Question: I shall start with the structure of my tables. I have a Contacts table that is linked with a Tutors table using a hasOne relationship. The Tutors table is linked with a Disciplines table using HABTM relationship with Disciplines_Tutors as the join table. Now, I have both the Contacts and Tutors attributes all in one unified contact form. Same goes for the Disciplines table attribute. What happens is that I am able to save contacts and tutors into their respective tables but I am not able to save into the Disciplines_Tutors join table.
Below is the tables structure for easier understanding:

This problem is not present if saving from the Tutors add form. It saves perfectly.
Contacts table has: id, its own attributes
Tutors table has: id, its own attributes, contact_id
Disciplines table has: id, discipline
Disciplines_Tutors table has: id, discipline_id, tutor_id
In the unified contact form, I am able to view the disciplines available and can make selections. But when saving, it does not save to the join table.
Tutor Model:
'''
public $hasAndBelongsToMany = array(
'Discipline' => array(
'className' => 'Discipline',
'joinTable' => 'disciplines_tutors',
'foreignKey' => 'tutor_id',
'associationForeignKey' => 'discipline_id',
'unique' => 'keepExisting',
'conditions' => '',
'fields' => '',
'order' => '',
'limit' => '',
'offset' => '',
'finderQuery' => '',
'deleteQuery' => '',
'insertQuery' => ''
)
);
'''
Discipline Model:
'''
public $hasAndBelongsToMany = array(
'Tutor' => array(
'className' => 'Tutor',
'joinTable' => 'disciplines_tutors',
'foreignKey' => 'discipline_id',
'associationForeignKey' => 'tutor_id',
'unique' => 'keepExisting',
'conditions' => '',
'fields' => '',
'order' => '',
'limit' => '',
'offset' => '',
'finderQuery' => '',
'deleteQuery' => '',
'insertQuery' => ''
)
);
'''
DisciplinesTutor Model:
'''
public $belongsTo = array(
'Tutor' => array(
'className' => 'Tutor',
'foreignKey' => 'tutor_id',
'conditions' => '',
'fields' => '',
'order' => ''
),
'Discipline' => array(
'className' => 'Discipline',
'foreignKey' => 'discipline_id',
'conditions' => '',
'fields' => '',
'order' => ''
)
);
'''
The ContactsController has:
'''
$disciplines = $this->Contact->Tutor->Discipline->find('list');
'''
in the public function add section. Thus, making the retrieval of the selection list possible.
The Tutors, Disciplines, DisciplinesTutors controllers are all utilising the saveAll method.
In the add form for the unified Contact form. It has:
'''
echo $this->Form->input('Tutor.Discipline',array('type'=>'select','multiple'=>true));
'''
which allows me to retrieve the list of disciplines to choose from.
I am not sure what other information is needed. Feel free to ask and I will add them to this question.
Also, please be easy on me as I am quite new to CakePHP.
Thank you!
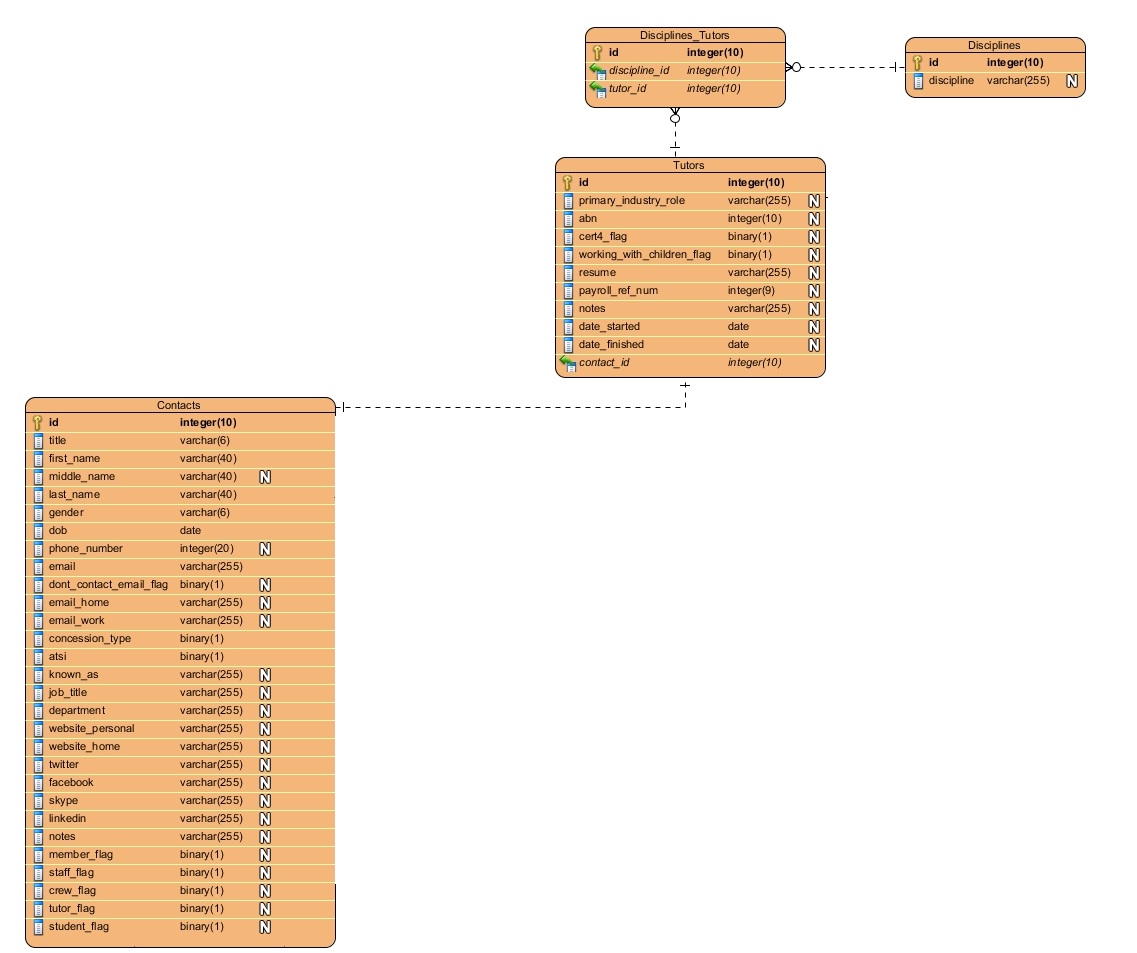
Answer: You should use ''deep' => true' option with the saveAll() Method to save multiple associated records. You can try the following code to save multiple associated data:
'''
$this->Contact->saveAll($this->data, array('deep' => true));
'''
You can also try it using <URL> method.
It will work only if you are receiving the same array as you are getting the result while selecting any contact through 'find()' method.